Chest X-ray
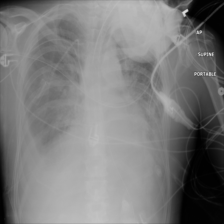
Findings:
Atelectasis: negative
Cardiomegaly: negative
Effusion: negative
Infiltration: negative
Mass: negative
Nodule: negative
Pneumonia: negative
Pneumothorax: negative
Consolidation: negative
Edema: positive
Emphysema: negative
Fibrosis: negative
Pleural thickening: negative
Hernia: negative